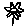
Label: flower